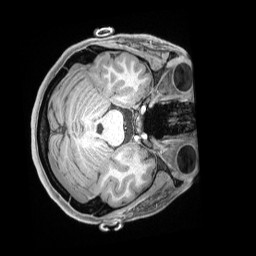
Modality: T1w
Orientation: axial
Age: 26
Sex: female
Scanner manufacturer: siemens
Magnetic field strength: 3 T
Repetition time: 2.4 s
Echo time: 0.00226 s